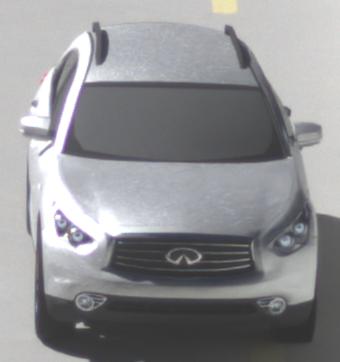
Make: Infiniti
Model: FX 37
Detailed model: FX (S51)
Model produced from: 2012/07
Model produced until: 2013/10
Doors: 5
Color: white
Road condition: dry road
Daytime: morning or afternoon
Contrast: high contrast